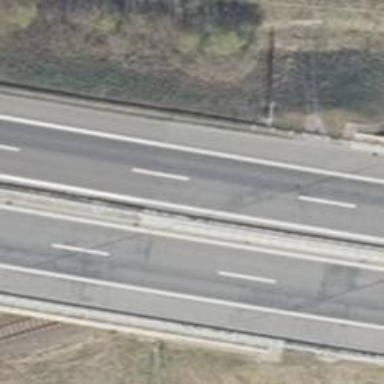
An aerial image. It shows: Motorway bridge with asphalt surface.